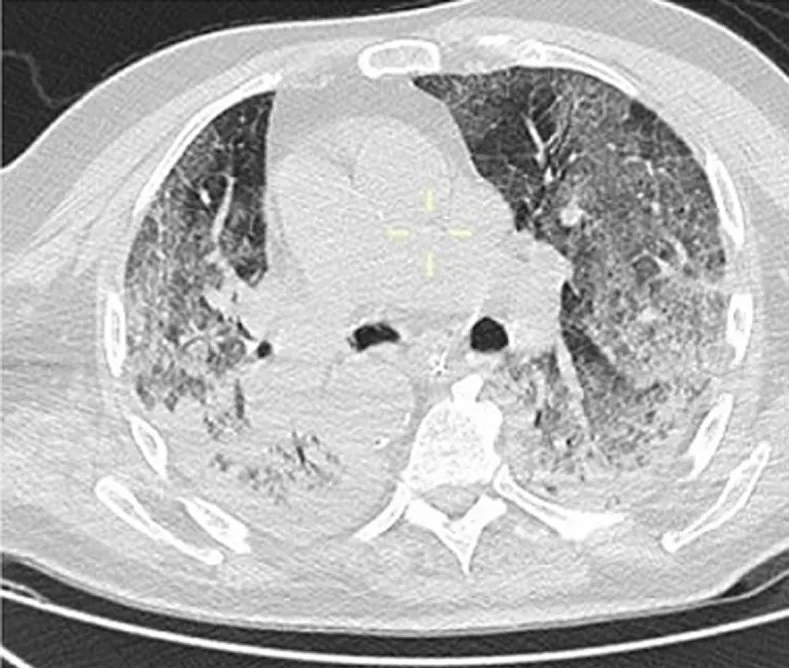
chest CT scan showing suggestive radiological finding related to COVID-19-pneumonia at the lung parenchyma including peripheral distribution of ground-glass opacities associated with consolidation.
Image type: radiology (ct)